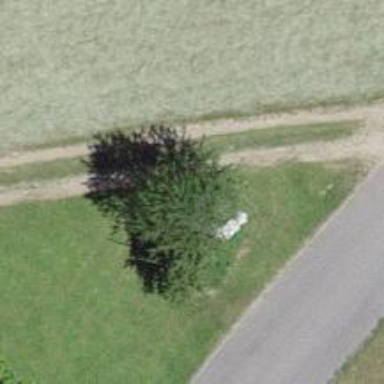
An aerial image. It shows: Deciduous broadleaved tree.